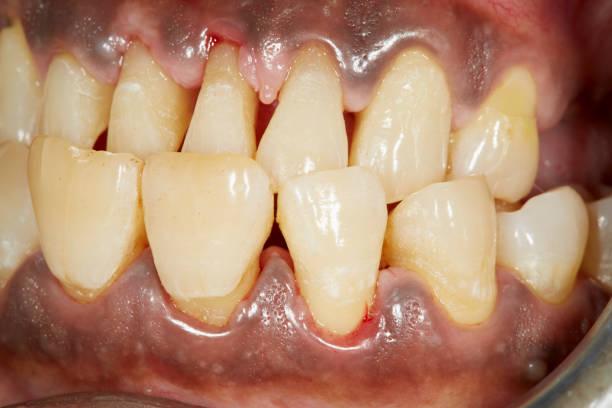
Condition: Calculus